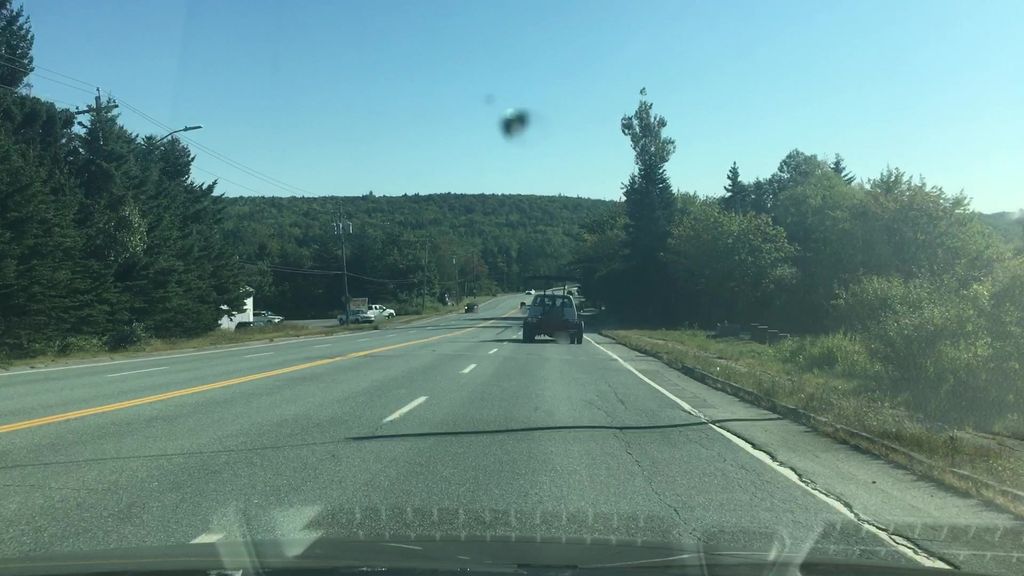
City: halifax